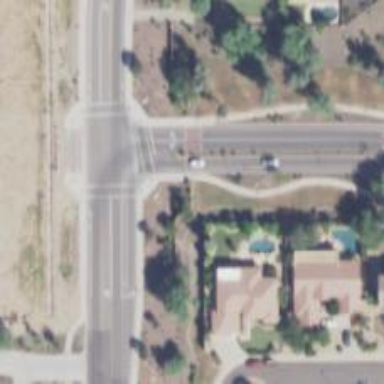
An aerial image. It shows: Solid stop line on the road.